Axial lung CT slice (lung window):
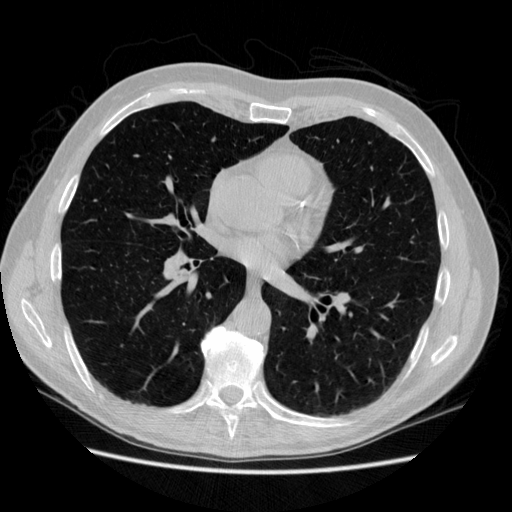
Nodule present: no